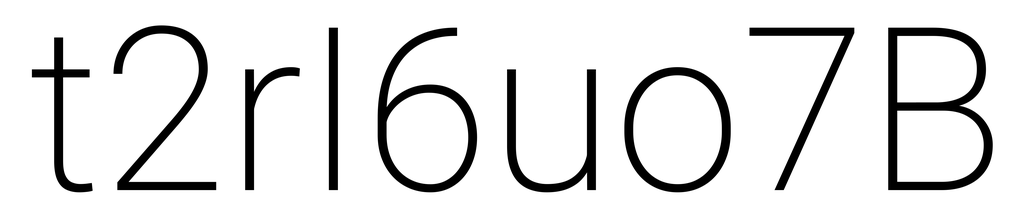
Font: Roboto_ExtraLight